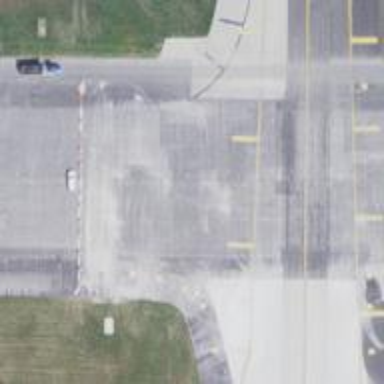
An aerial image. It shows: Image of taxiway at airport.